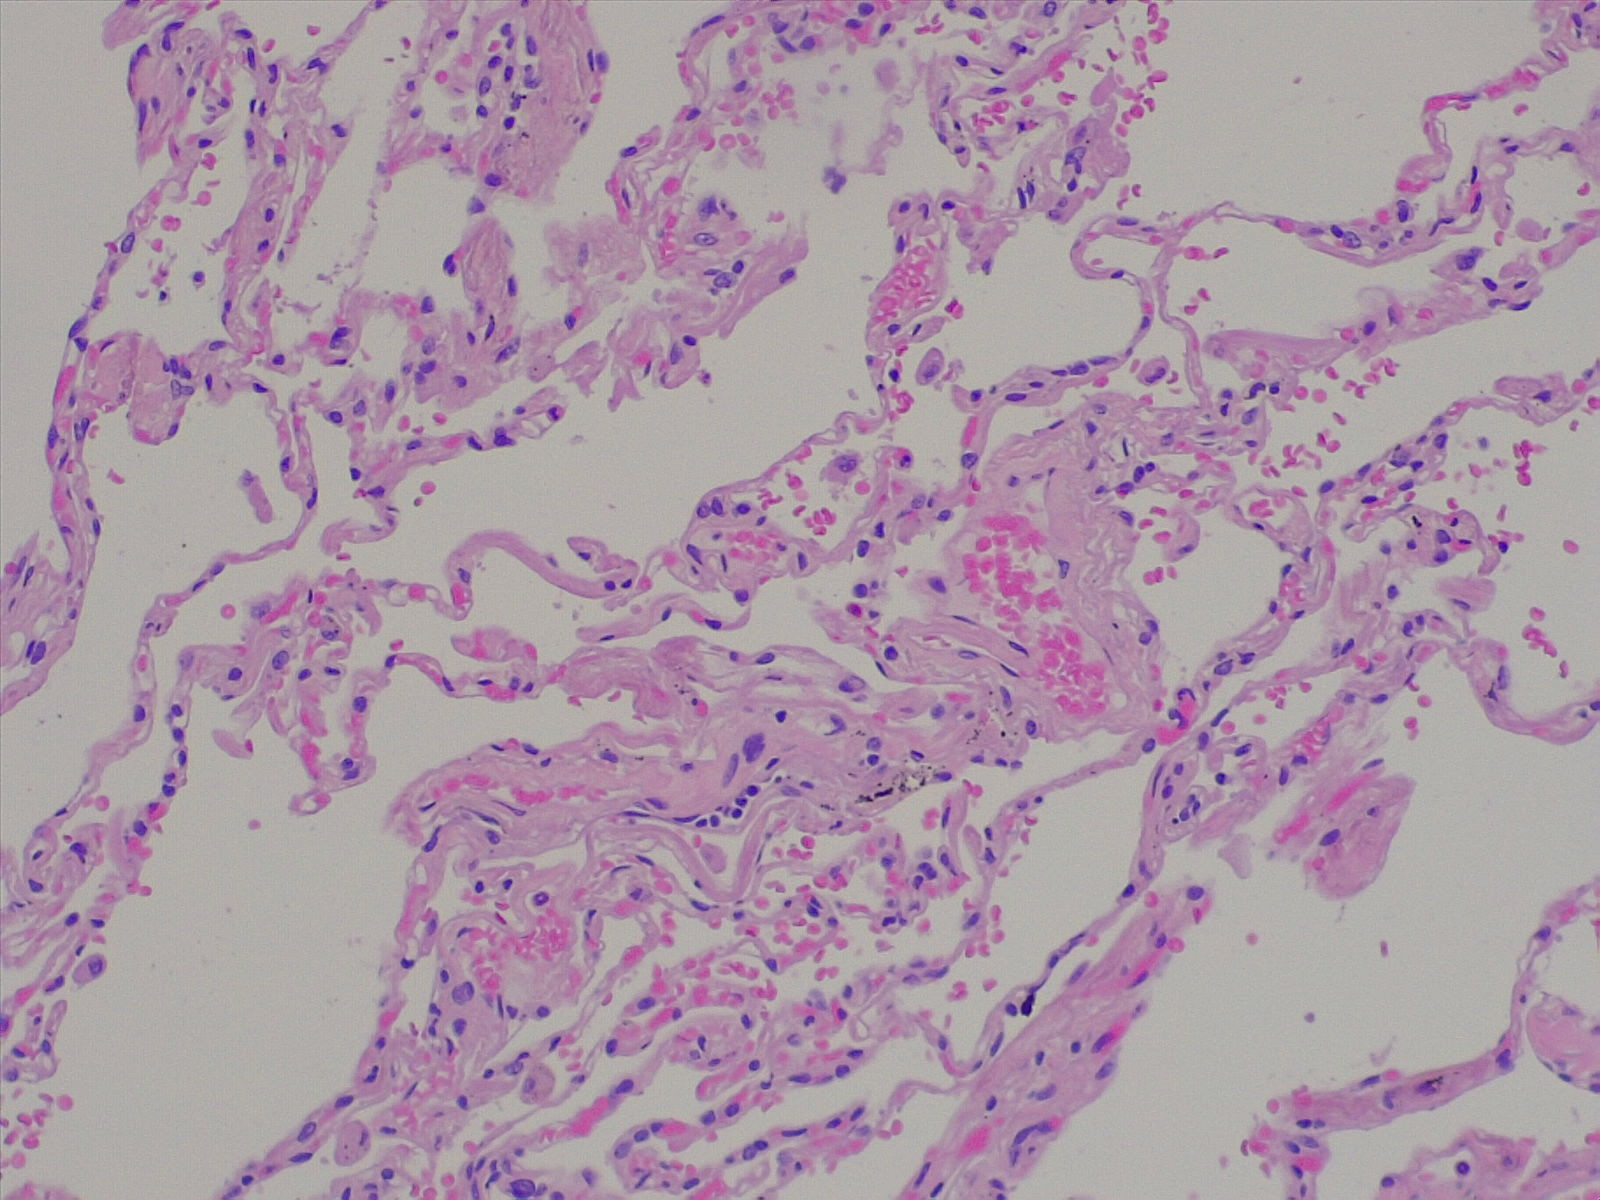
Label: normal lung tissue